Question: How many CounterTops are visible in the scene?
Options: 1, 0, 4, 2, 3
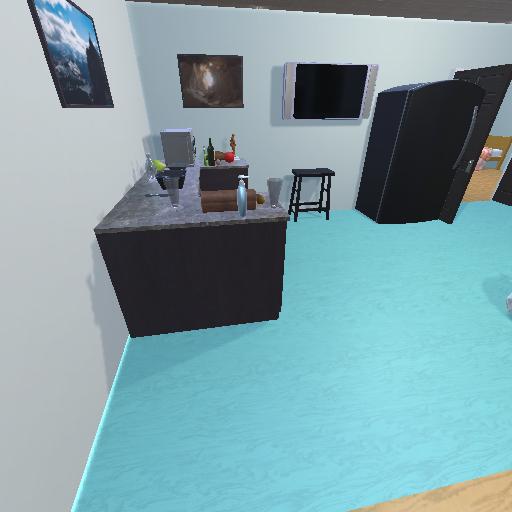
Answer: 1